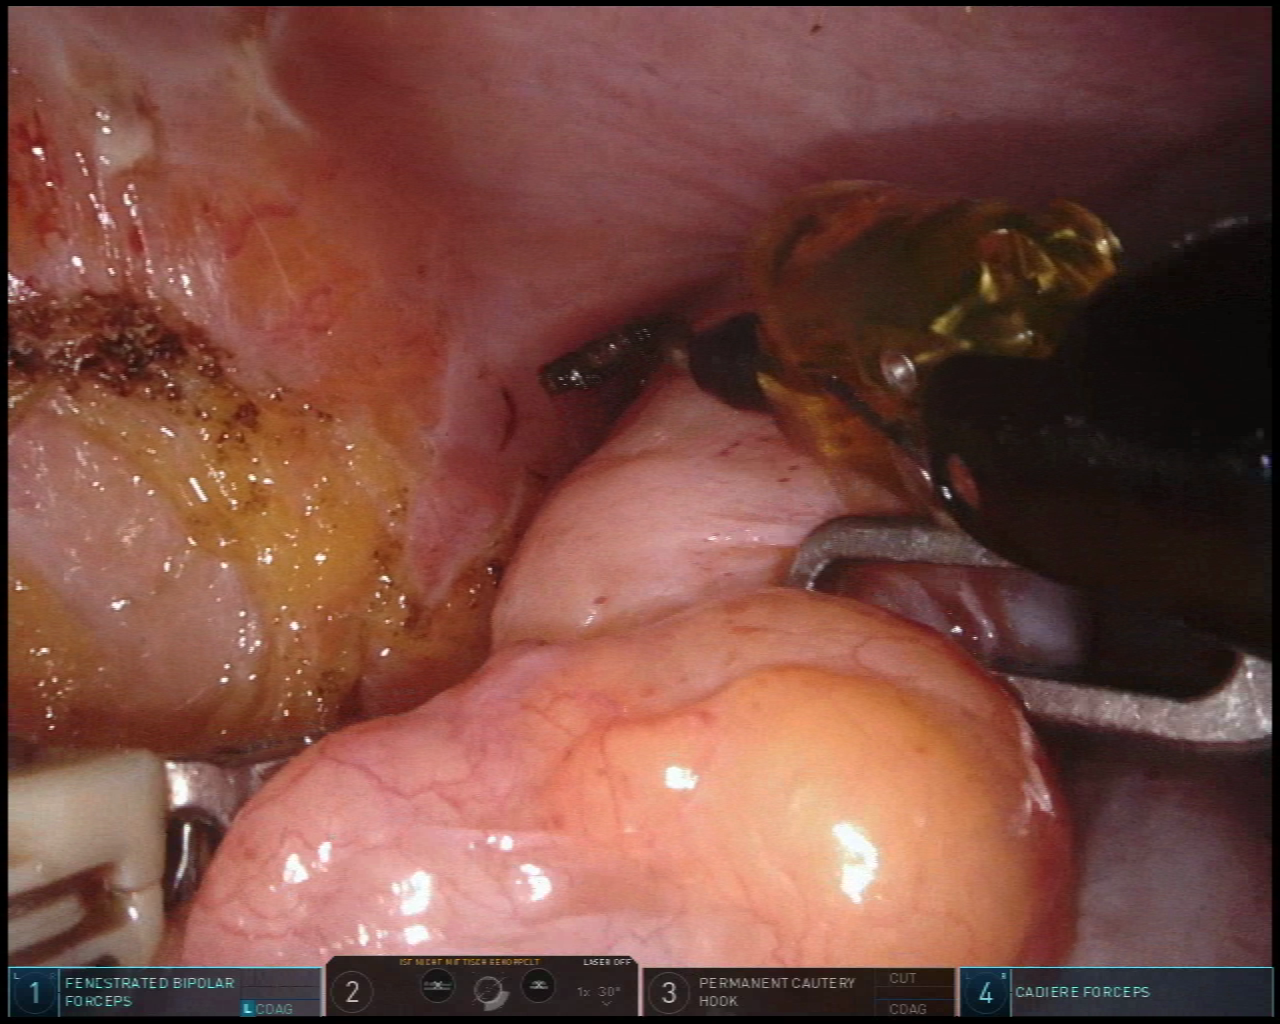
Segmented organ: abdominal_wall
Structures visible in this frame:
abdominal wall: yes
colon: yes
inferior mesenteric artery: no
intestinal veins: no
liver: no
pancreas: no
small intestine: no
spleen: no
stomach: no
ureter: no
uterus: no
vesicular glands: no